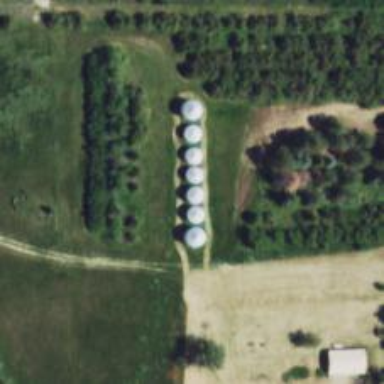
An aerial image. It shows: Silo.